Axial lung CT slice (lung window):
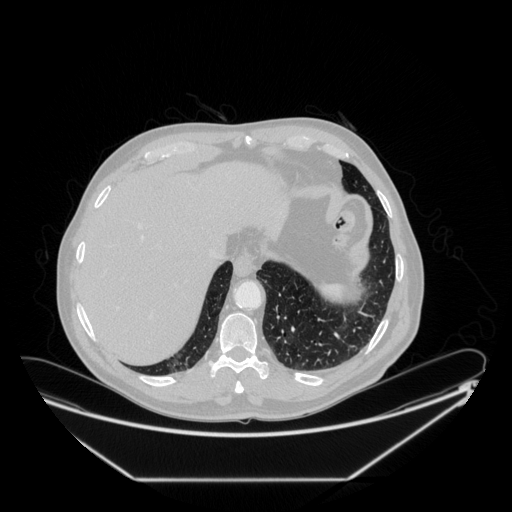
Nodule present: no